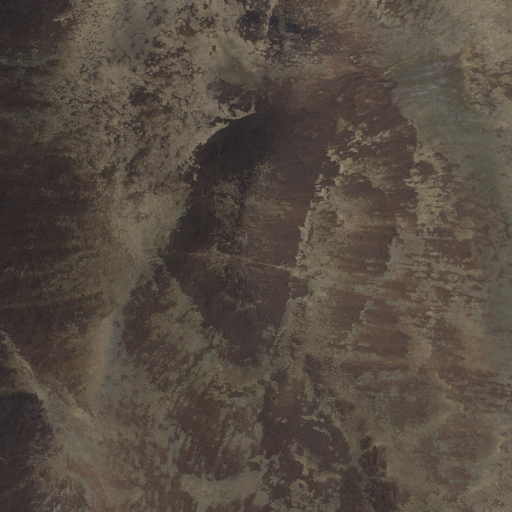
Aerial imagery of mountain in California named Piute Mountain containing shrub, barren land, and evergreen forest